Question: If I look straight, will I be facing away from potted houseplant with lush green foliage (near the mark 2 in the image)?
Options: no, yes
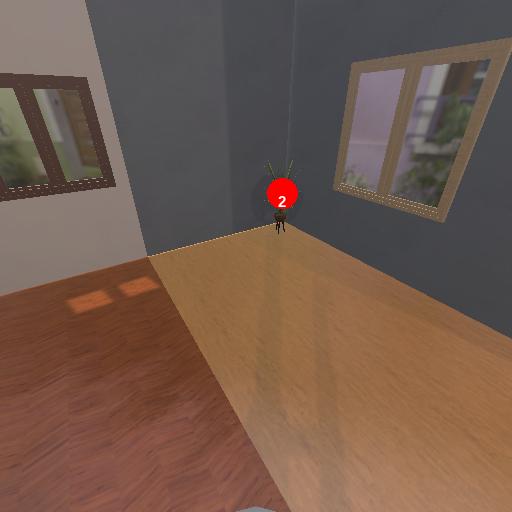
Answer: no